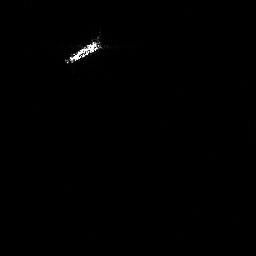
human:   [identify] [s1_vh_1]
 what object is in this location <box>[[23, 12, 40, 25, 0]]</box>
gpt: <ref>1 medium ship at the top</ref>